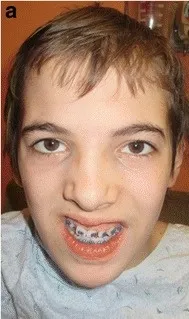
Patient at age 14 years and 8 months of age. Facial features of the patient including long and narrow face, high arched heavy eyebrows with medial flare, hypertelorism, moles under left eye, broad nasal bridge and tip, short philtrum.
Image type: medical_photograph (other_medical_photograph)